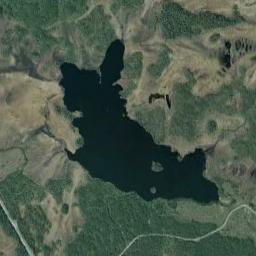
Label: lake